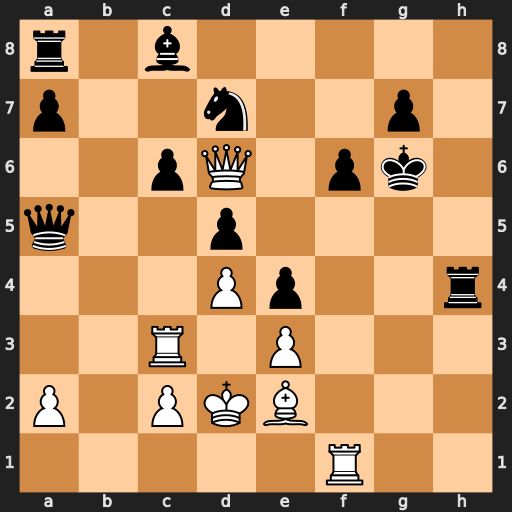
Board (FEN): r1b5/p2n2p1/2pQ1pk1/q2p4/3Pp2r/2R1P3/P1PKB3/5R2
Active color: w
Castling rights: -
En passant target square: -
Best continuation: Qg3+ Kf7 Qxh4 Nb6 Qh5+